Question: I use this code to read from a weighting scale, I successfully read weight value from it but when trying to set the variable 'hex = ""' for the next weight value I can't get it in the textbox, it appears very quickly and then disappears again, if I trace the program with the hex = "" enabled the results are as expected, but if run the program without trace it, then the blinking with the values and the textbox gets empty :( any ideas
'''
string hex = "";
private delegate void Closure();
private void SerialPortOnDataReceived(object sender, SerialDataReceivedEventArgs serialDataReceivedEventArgs)
{
if (InvokeRequired)
{
BeginInvoke(new Closure(() => { SerialPortOnDataReceived(sender, serialDataReceivedEventArgs); }));
}
else
{
if (_serialPort.BytesToRead > 0)
{
//hex = ""; <- Without this different weight values appears one after another. If applied then happens what explained above.
while (_serialPort.BytesToRead > 0) //<-- repeats until the In-Buffer is empty
{
hex += string.Format("{0:X2} ", _serialPort.ReadByte());
}
byte[] data = FromHex(hex.Trim());
textBox1.Text = Encoding.ASCII.GetString(data).Trim();
}
}
}
public byte[] FromHex(string aHex)
{
aHex = aHex.Replace(" ", "");
byte[] raw = new byte[aHex.Length / 2];
for (int i = 0; i < raw.Length; i++)
{
raw[i] = Convert.ToByte(aHex.Substring(i * 2, 2), 16);
}
return raw;
}
'''
This is the code to start listening:
'''
private void button1_Click(object sender, EventArgs e)
{
//<-- This block ensures that no exceptions happen
if (_serialPort != null && _serialPort.IsOpen)
_serialPort.Close();
if (_serialPort != null)
_serialPort.Dispose();
//<-- End of Block
/*--- OHAUS Ranger Count Config ---*/
//http://us.ohaus.com/us/en/home/support/faq.aspx
_serialPort = new SerialPort(comboBox1.Text);
_serialPort.BaudRate = 2400;
_serialPort.Parity = Parity.None;
_serialPort.DataBits = 7;
_serialPort.StopBits = StopBits.Two;
_serialPort.Handshake = Handshake.None;
/*--- End OHAUS Ranger Count Config ---*/
label1.Text = "Listening on " + _serialPort.PortName + "...";
_serialPort.DataReceived += SerialPortOnDataReceived; //<- Here I add the event
_serialPort.Open(); //<-- make the comport listen
}
'''

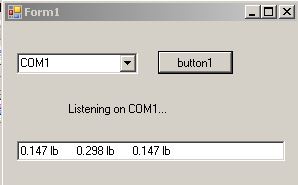
Answer: This is what worked for me, I added some delay before 'hex = ""', however I believe this is not a good practice though:
'''
string hex = "";
private delegate void Closure();
private void SerialPortOnDataReceived(object sender, SerialDataReceivedEventArgs serialDataReceivedEventArgs)
{
if (InvokeRequired)
{
BeginInvoke(new Closure(() => { SerialPortOnDataReceived(sender, serialDataReceivedEventArgs); }));
}
else
{
if (_serialPort.BytesToRead > 0)
{
Thread.Sleep(200); //<-- Add some delay
hex = "";
while (_serialPort.BytesToRead > 0) //<-- repeats until the In-Buffer is empty
{
hex += string.Format("{0:X2} ", _serialPort.ReadByte());
}
byte[] data = FromHex(hex.Trim());
textBox1.Text = Encoding.ASCII.GetString(data).Trim();
}
}
}
'''